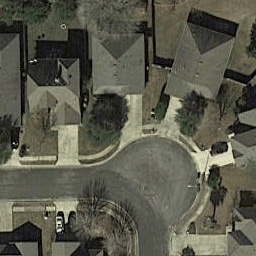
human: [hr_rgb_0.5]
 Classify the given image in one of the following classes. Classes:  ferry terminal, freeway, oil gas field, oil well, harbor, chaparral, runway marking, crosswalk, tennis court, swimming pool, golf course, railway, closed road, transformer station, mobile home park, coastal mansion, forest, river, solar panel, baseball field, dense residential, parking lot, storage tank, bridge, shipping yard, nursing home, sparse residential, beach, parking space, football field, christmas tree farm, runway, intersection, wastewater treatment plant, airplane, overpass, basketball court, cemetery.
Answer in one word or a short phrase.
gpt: closed road